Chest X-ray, PA view. Patient: 49 years old, sex M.
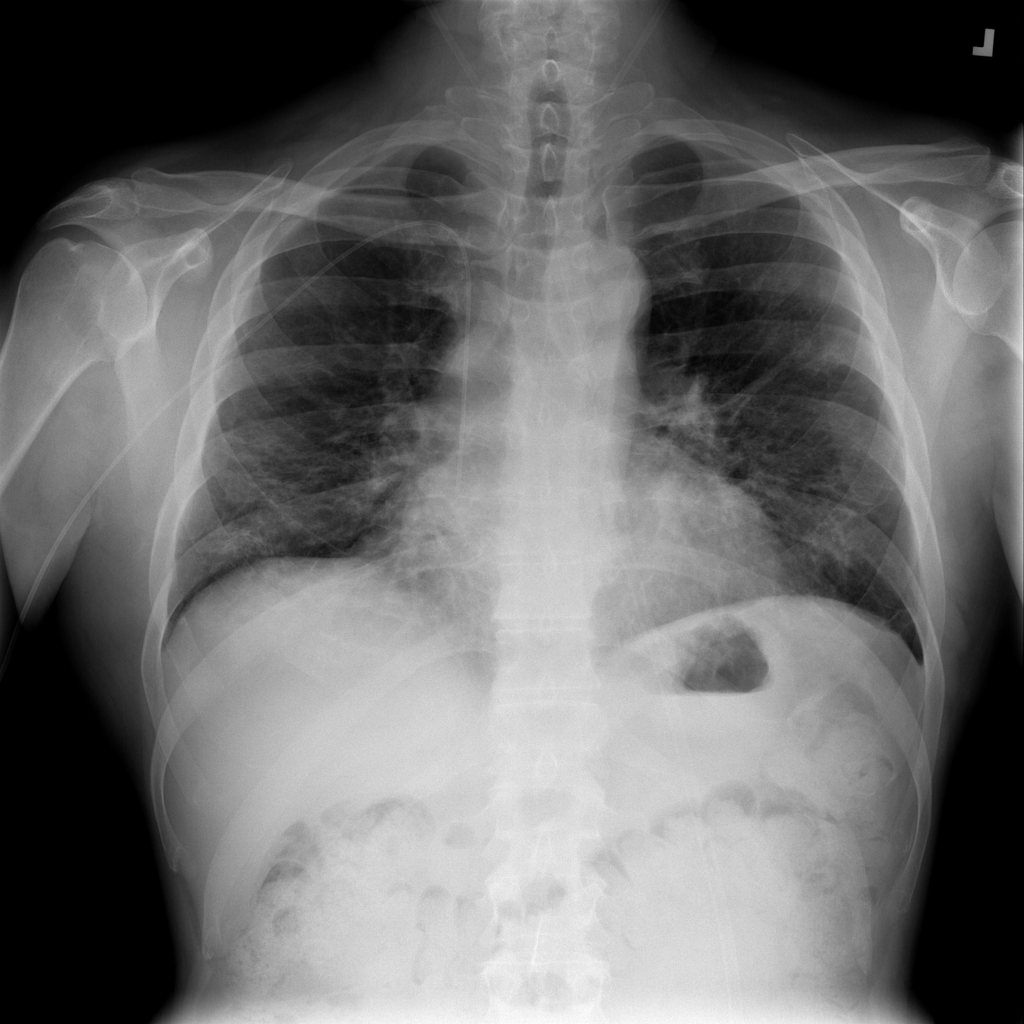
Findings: Atelectasis